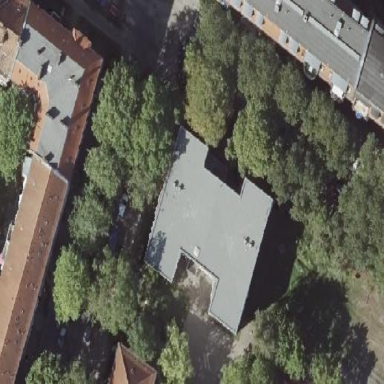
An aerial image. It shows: Flat-roofed school building.